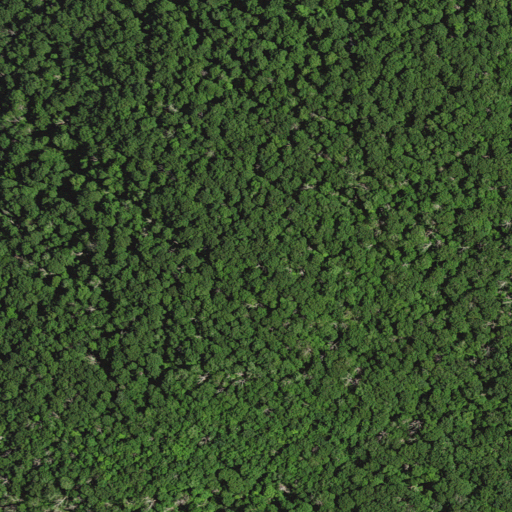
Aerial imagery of mountain in Virginia named Bald Face Mountain containing only deciduous forest